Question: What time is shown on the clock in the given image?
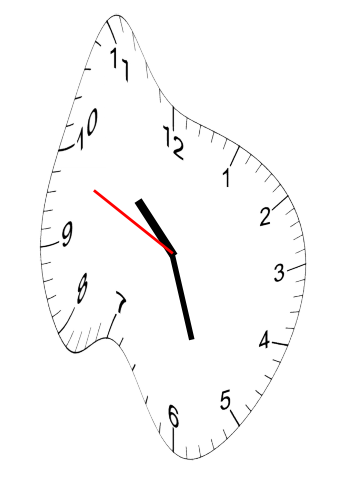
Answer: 10:26:49